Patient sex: F
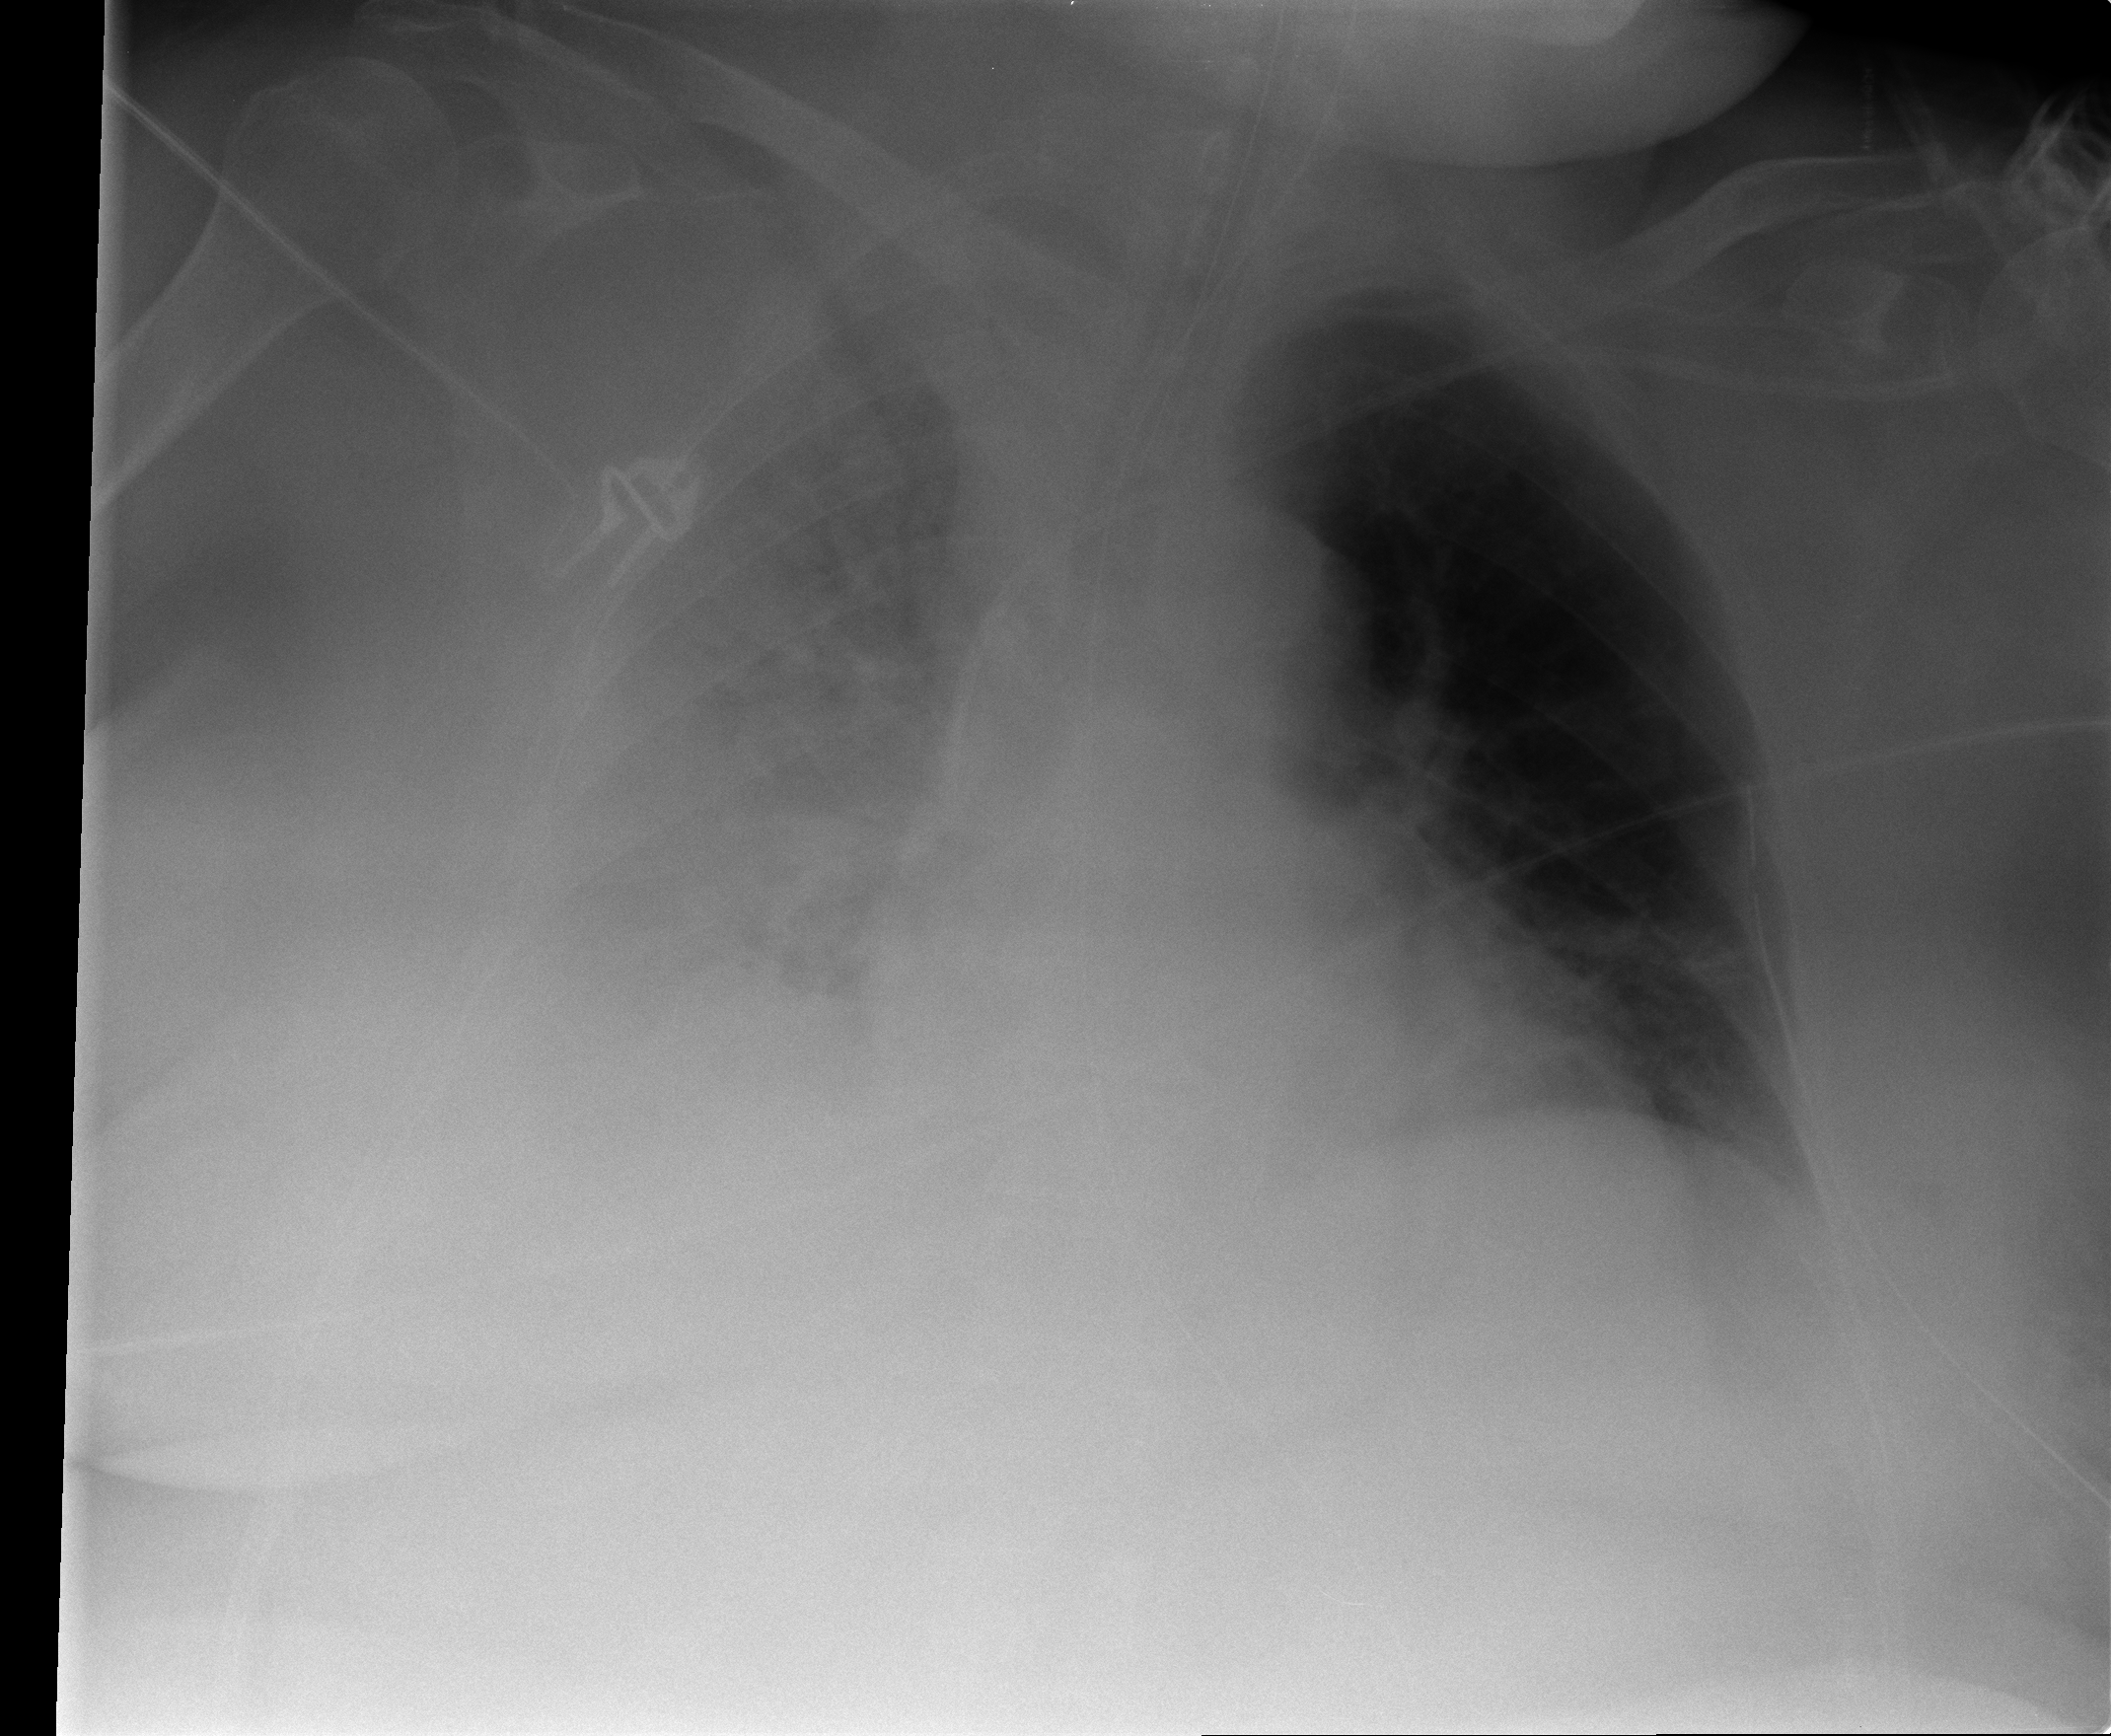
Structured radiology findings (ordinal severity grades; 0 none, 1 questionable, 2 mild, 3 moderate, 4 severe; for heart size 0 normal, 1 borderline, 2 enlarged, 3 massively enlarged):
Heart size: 0
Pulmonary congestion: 0
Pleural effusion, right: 2
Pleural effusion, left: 0
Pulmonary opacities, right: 4
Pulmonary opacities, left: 0
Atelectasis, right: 2
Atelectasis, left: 0